Question: I need to download file after ajax request. So I add iframe to a page that posts some data to webmethod and get's file. Here is javascript code what is located at button click handler:
'''
var iframe = $("<iframe id='PDFIframe' style='display:none'></iframe>");
var iForm = $("<form id='PDFForm' action='App/Billing.asmx/GetPDF' target='PDFIframe' method='post' target='_parent'></form>")
.html('<input type="hidden" name="HtmlContent64" value="' + htmlContent64 + '"/><input type="hidden" name="billNum" value="' + this.billId + '"/>');
iframe.append(iForm);
tempCmp.append(iframe);
iForm.submit();
'''
But I have an issue at 'iframe.append(iForm)' line at IE 7 and 8. At IE 9 this one works prefect!
What's wrong in my code?
I learn this question more and maybe this issue cause that I test different IE versions in IE9 changing values like at picture. Can mode change cause this issue? Maybe it works ok in real 7 and 8 IE browsers. How do you think?

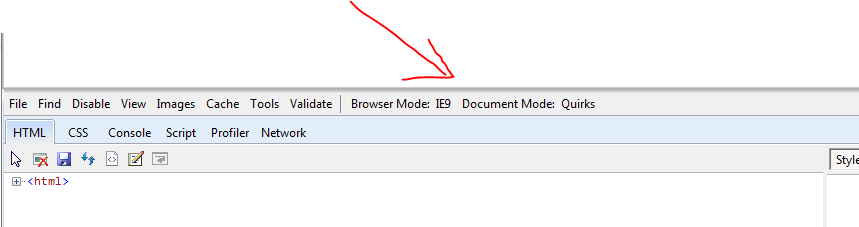
Answer: After spend a lot of time I did not found the solution for my question but I found some workaround approach that helped me to download files in IE7, IE8, IE9 without any iframes, opening new pages etc.
Here is code:
'''
jQuery.download = function(url, data, method){
//url and data options required
if( url && data ){
//data can be string of parameters or array/object
data = typeof data == 'string' ? data : jQuery.param(data);
//split params into form inputs
var inputs = '';
jQuery.each(data.split('&'), function(){
var pair = this.split('=');
inputs+='<input type="hidden" name="'+ pair[0] +'" value="'+ pair[1] +'" />';
});
//send request
jQuery('<form action="'+ url +'" method="'+ (method||'post') +'">'+inputs+'</form>')
.appendTo('body').submit().remove();
};
};
$.download('/export.php','filename=mySpreadsheet&format=xls&content=' + spreadsheetData );
'''
Maybe this will be useful and saves time for somebody ;)
And here are full details <URL>